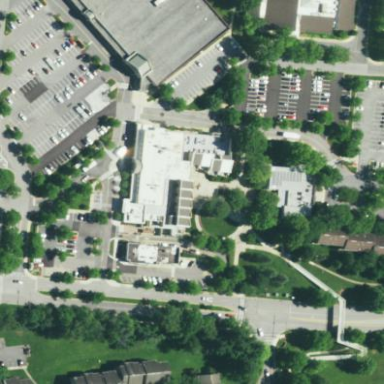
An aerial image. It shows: Retail building.